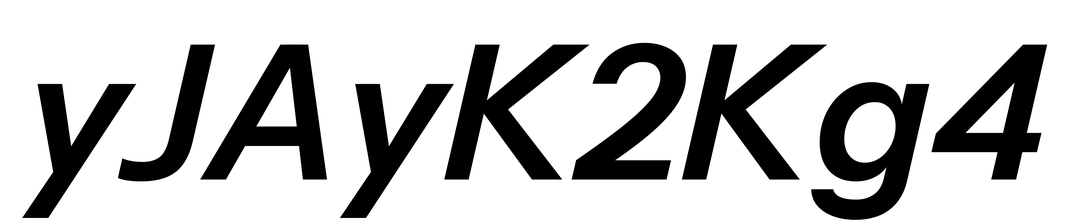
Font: InstrumentSans-Italic_SemiBold_Italic